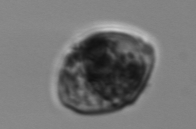
Label: Gyrodinium